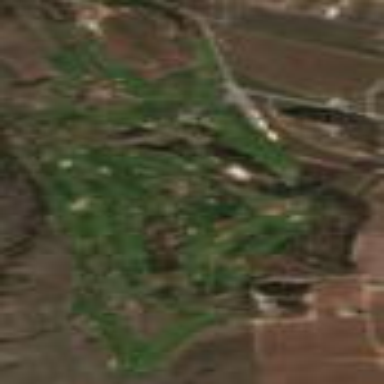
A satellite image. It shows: Golf course.